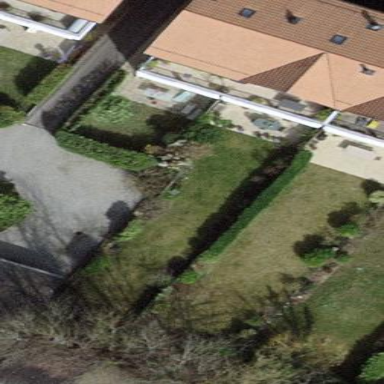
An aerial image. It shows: Garden surrounded by fence.